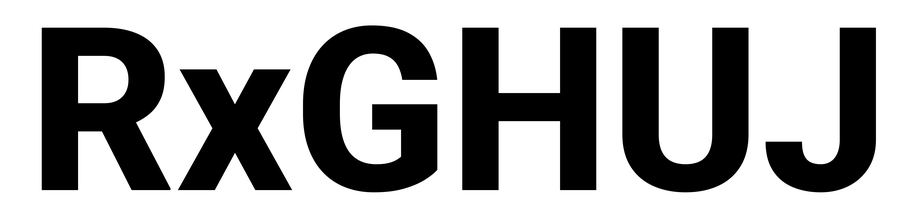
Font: Roboto_ExtraBold